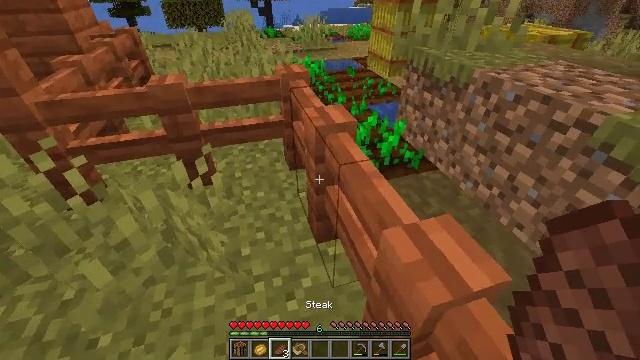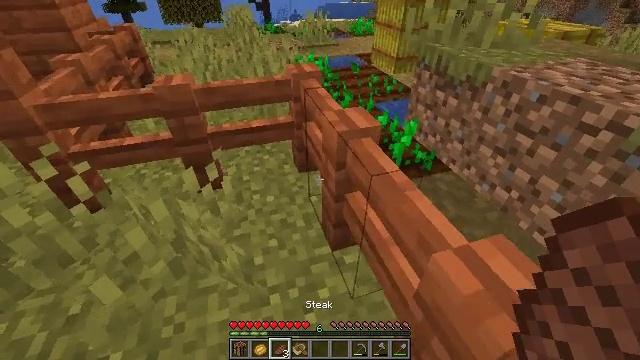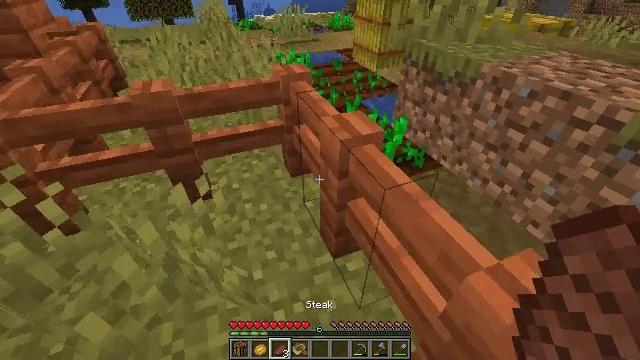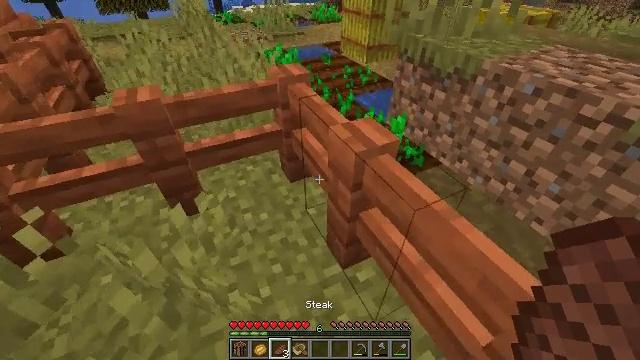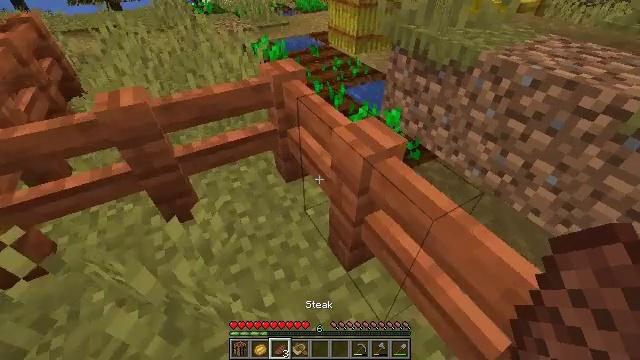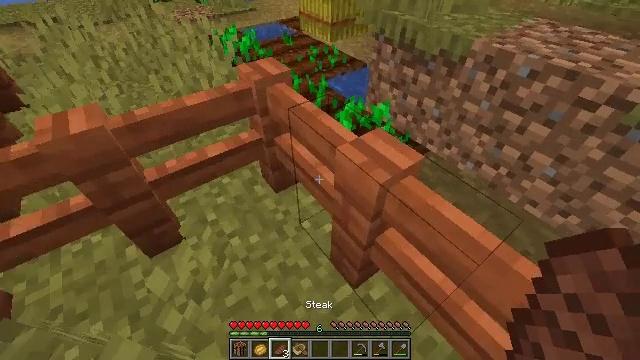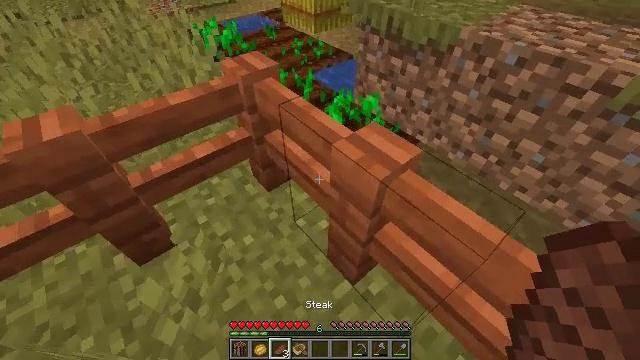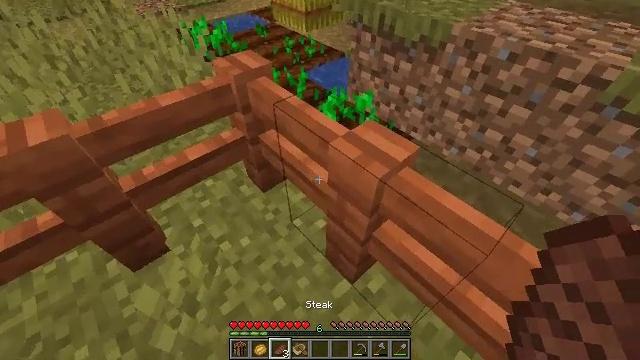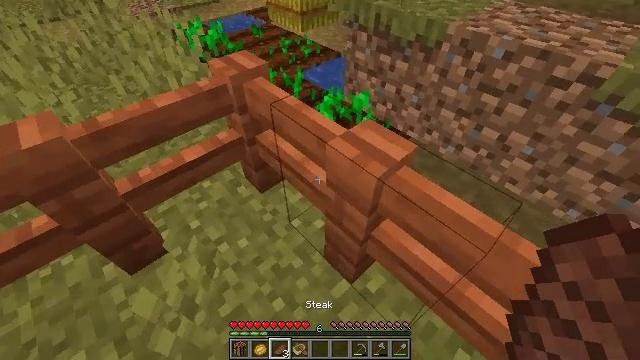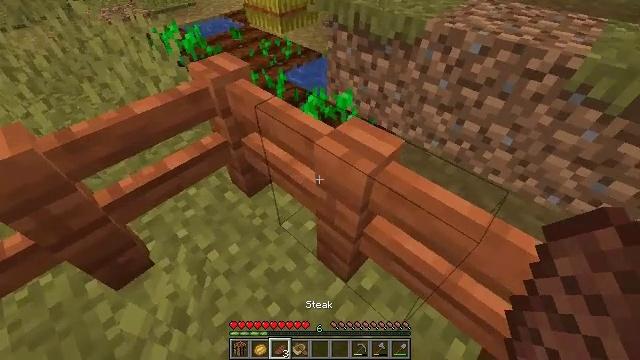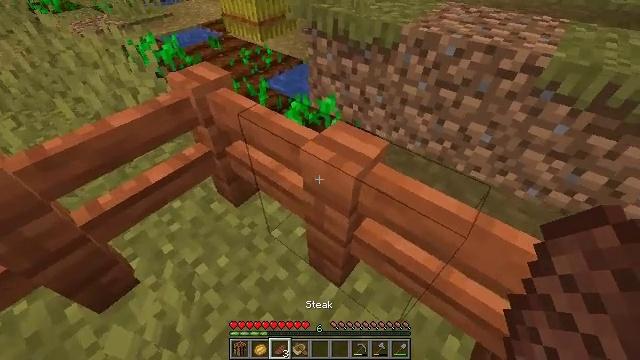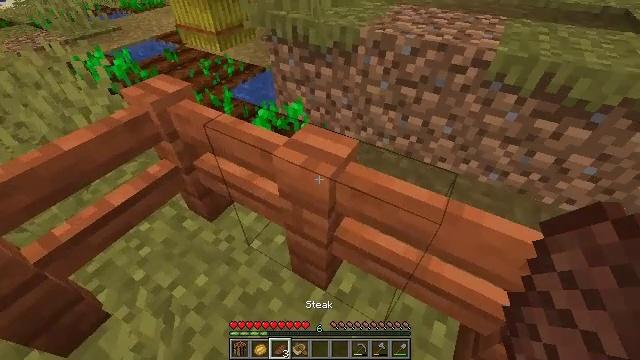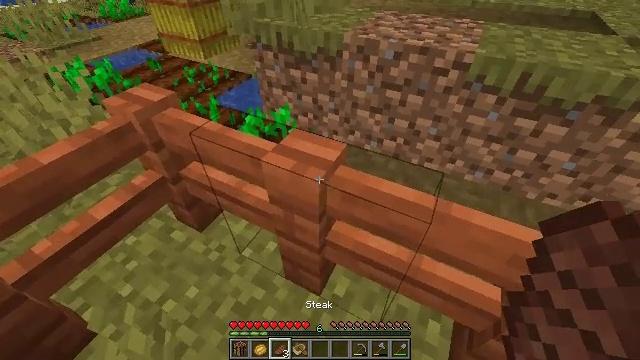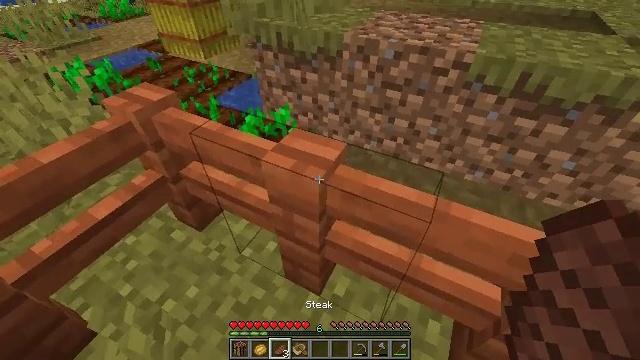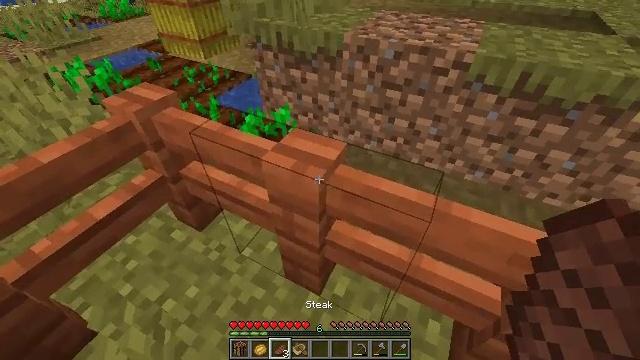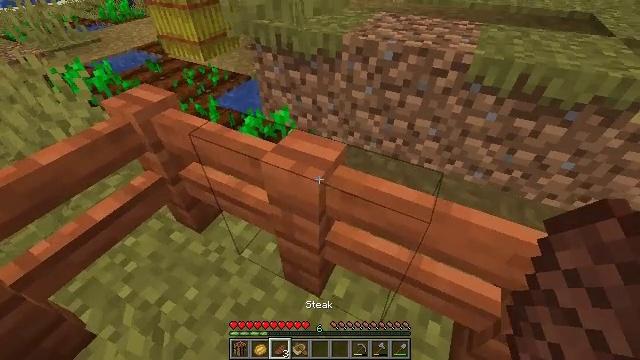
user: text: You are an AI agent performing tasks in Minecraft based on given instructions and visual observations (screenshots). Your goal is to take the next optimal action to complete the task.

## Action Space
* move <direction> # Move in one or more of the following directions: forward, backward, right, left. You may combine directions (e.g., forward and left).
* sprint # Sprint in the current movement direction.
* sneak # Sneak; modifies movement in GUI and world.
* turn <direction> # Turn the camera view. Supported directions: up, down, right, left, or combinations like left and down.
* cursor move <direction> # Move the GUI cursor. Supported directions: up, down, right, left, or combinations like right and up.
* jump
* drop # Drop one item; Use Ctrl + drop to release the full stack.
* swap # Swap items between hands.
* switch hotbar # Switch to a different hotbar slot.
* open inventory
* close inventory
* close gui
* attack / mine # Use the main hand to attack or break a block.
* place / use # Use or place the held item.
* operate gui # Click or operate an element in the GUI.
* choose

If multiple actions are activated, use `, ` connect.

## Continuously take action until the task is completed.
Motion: motion action
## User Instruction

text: Reclaim the acacia fence from a structure.
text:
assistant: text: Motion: move forward and move left
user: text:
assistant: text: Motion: move forward and move left, turn right
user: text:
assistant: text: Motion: move forward and move left, turn right and down
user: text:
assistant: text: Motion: move forward, turn right and down
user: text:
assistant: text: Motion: turn right and down
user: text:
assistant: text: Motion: turn right and down
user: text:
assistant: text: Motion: turn right
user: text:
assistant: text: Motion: no_op
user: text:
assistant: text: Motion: turn right
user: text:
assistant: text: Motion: turn right and up
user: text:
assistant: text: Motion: turn right and up
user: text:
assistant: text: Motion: turn right and up
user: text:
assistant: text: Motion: no_op
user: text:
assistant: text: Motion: no_op
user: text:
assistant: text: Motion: no_op
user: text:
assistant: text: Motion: no_op
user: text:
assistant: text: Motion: no_op
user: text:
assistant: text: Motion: turn left
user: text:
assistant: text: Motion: turn left
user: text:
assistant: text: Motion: turn left and up
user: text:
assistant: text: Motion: turn left and up
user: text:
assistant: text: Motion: turn left
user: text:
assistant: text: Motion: turn left
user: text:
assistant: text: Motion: turn left
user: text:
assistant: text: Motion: turn left
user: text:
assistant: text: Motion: no_op
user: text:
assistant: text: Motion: no_op
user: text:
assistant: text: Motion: no_op
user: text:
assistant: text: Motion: no_op
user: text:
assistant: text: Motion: no_op